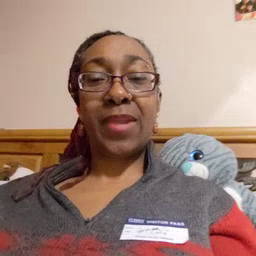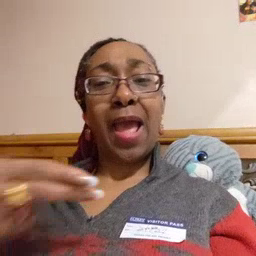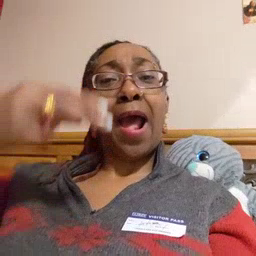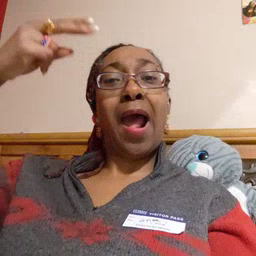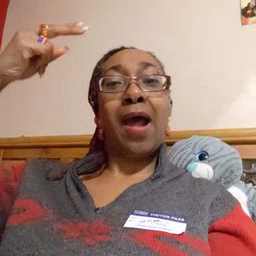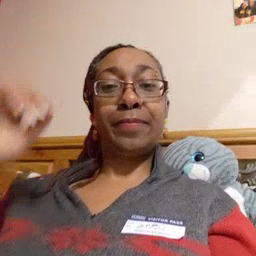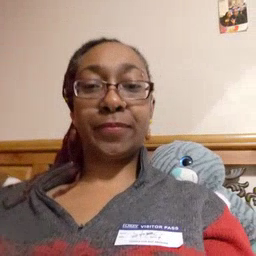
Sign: high